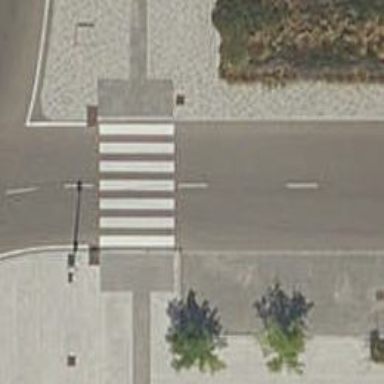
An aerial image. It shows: Uncontrolled crossing on the road.